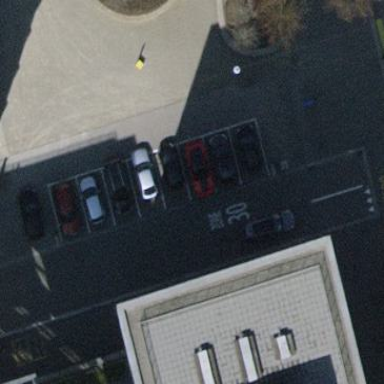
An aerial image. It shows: Street-side parking area.